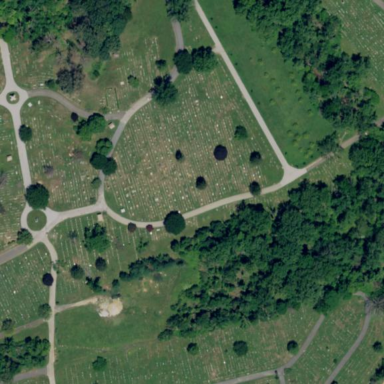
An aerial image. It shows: Sector in the cemetery.